Question: I write for testing a Android Application with a ListView. This ListView I fill with a ListAdapter and it works fine. Only if I start the Application I don't see the Full ListView :(

Here is my
'''
<?xml version="1.0" encoding="utf-8" ?>
<LinearLayout xmlns:android="http://schemas.android.com/apk/res/android"
xmlns:tools="http://schemas.android.com/tools"
android:layout_width="fill_parent"
android:layout_height="fill_parent"
android:orientation="vertical">
<ListView
android:id="@+id/listview1"
android:layout_width="fill_parent"
android:layout_height="wrap_content"
></ListView>
</LinearLayout>
'''
Here is my
'''
package de.linde.listview;
import java.util.ArrayList;
import java.util.List;
import android.os.Bundle;
import android.app.Activity;
import android.widget.ArrayAdapter;
import android.widget.ListAdapter;
import android.widget.ListView;
public class MainActivity extends Activity {
@Override
public void onCreate(Bundle savedInstanceState) {
super.onCreate(savedInstanceState);
setContentView(R.layout.activity_main);
List valueList = new ArrayList<String>();
for(int i=0;i<10;i++)
{
valueList.add("value" + i);
}
ListAdapter adapter = new ArrayAdapter<String>(getApplicationContext(),android.R.layout.simple_list_item_1,valueList);
final ListView lv = (ListView)findViewById(R.id.listview1);
lv.setAdapter(adapter);
}
}
'''
What I make wrong :(?
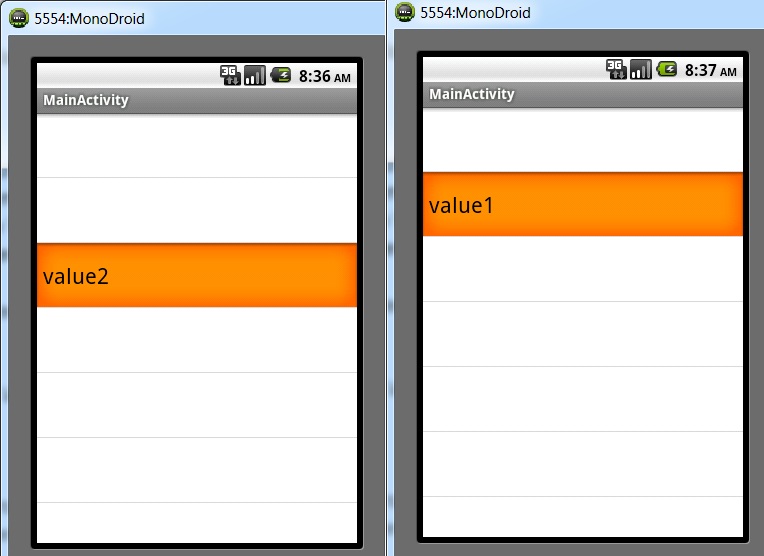
Answer: Problem with your text color.
try to change text color or background color of listviwe.
it will work sure.
'''
<ListView
android:background="#C0C0C0" <------
android:id="@+id/listview1"
android:layout_width="fill_parent"
android:layout_height="wrap_content">
</ListView>
'''